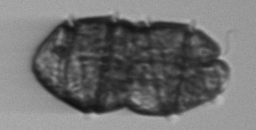
Label: Margalefidinium